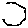
Label: hexagon